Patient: sex M, age 47
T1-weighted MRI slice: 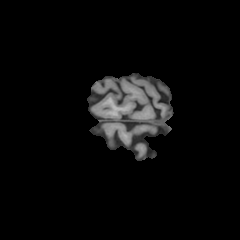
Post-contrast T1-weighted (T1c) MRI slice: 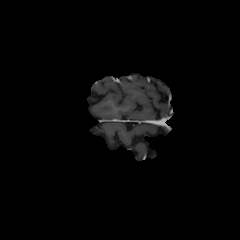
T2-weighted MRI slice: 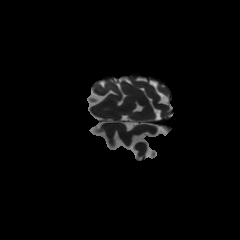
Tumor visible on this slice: no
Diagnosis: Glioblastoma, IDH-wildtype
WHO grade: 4